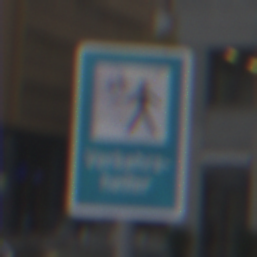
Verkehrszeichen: Verkehrshelfer
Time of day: MorningAfternoon
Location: Outdoor (Urban)
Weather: Overcast
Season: NotSpecified
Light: Natural